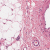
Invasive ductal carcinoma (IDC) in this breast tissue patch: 0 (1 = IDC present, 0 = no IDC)